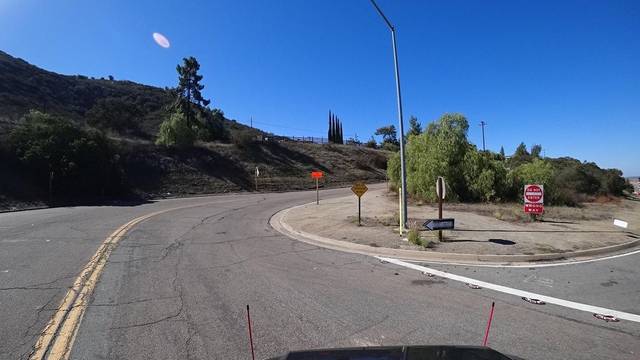
Region: United States
Coordinates: 32.856, -116.82